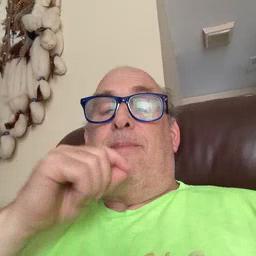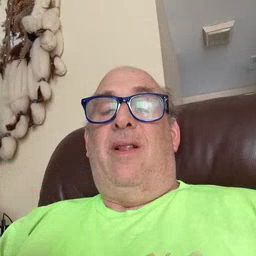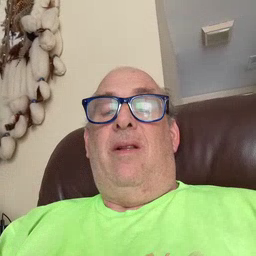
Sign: pencil